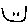
Label: smiley face